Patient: sex F, age 41
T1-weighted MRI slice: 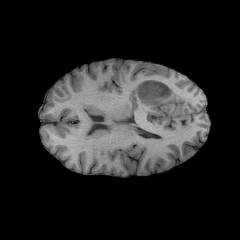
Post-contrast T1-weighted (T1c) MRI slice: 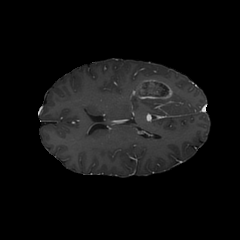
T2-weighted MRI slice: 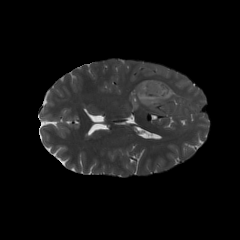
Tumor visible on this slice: yes
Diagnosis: Glioblastoma, IDH-wildtype
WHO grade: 4